What's the difference between 2 images?
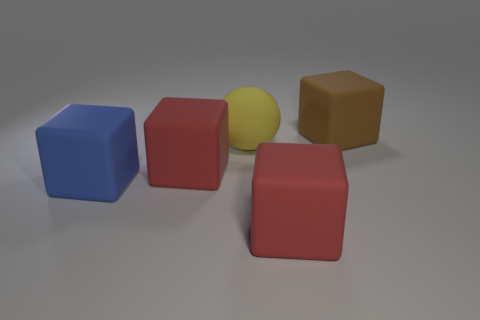
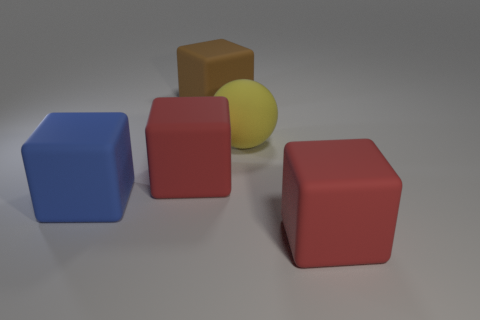
the brown thing is in a different location
the large brown rubber block that is behind the yellow rubber object is in a different location
the big brown matte object is in a different location
the large brown rubber block that is behind the large yellow ball moved
the large brown rubber cube behind the large sphere is in a different location